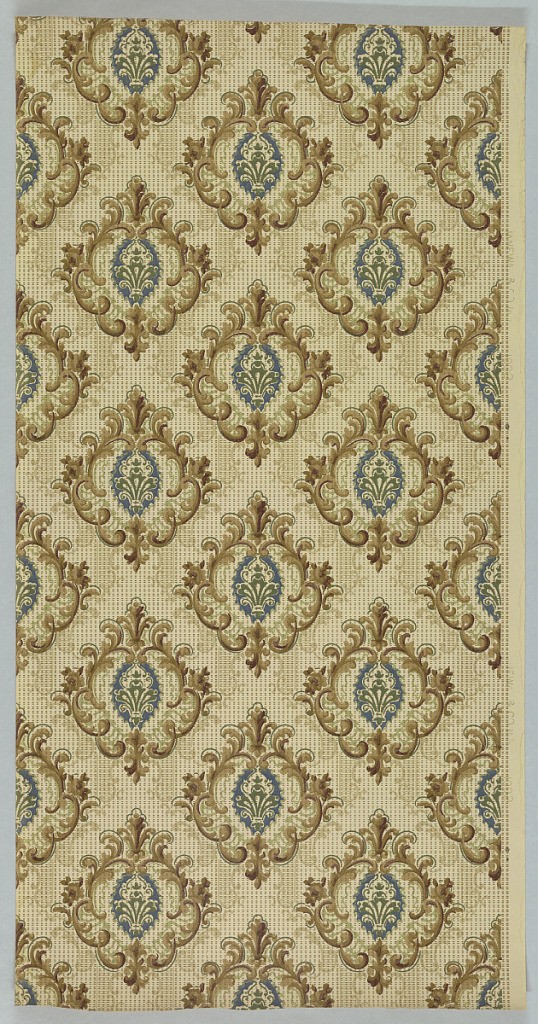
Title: Sidewall
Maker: Janeway & Co. Inc., New Brunswick, New Jersey, 1848 - 1914
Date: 1905–1915
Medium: Machine-printed paper
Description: Diamond trellis pattern, formed by square foliate medallions. Printed in green, shades of brown and tan on off-white gridded background.